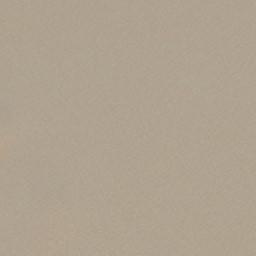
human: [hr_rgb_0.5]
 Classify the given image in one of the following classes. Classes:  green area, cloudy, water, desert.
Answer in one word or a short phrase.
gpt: desert